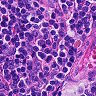
Metastatic tissue present: no